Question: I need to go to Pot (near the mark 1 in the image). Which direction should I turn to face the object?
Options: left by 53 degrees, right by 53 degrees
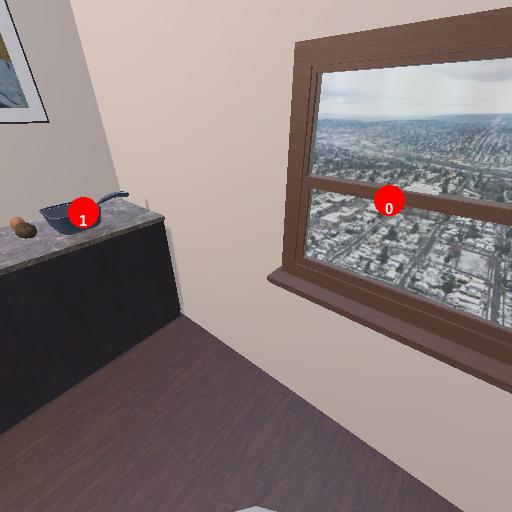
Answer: left by 53 degrees